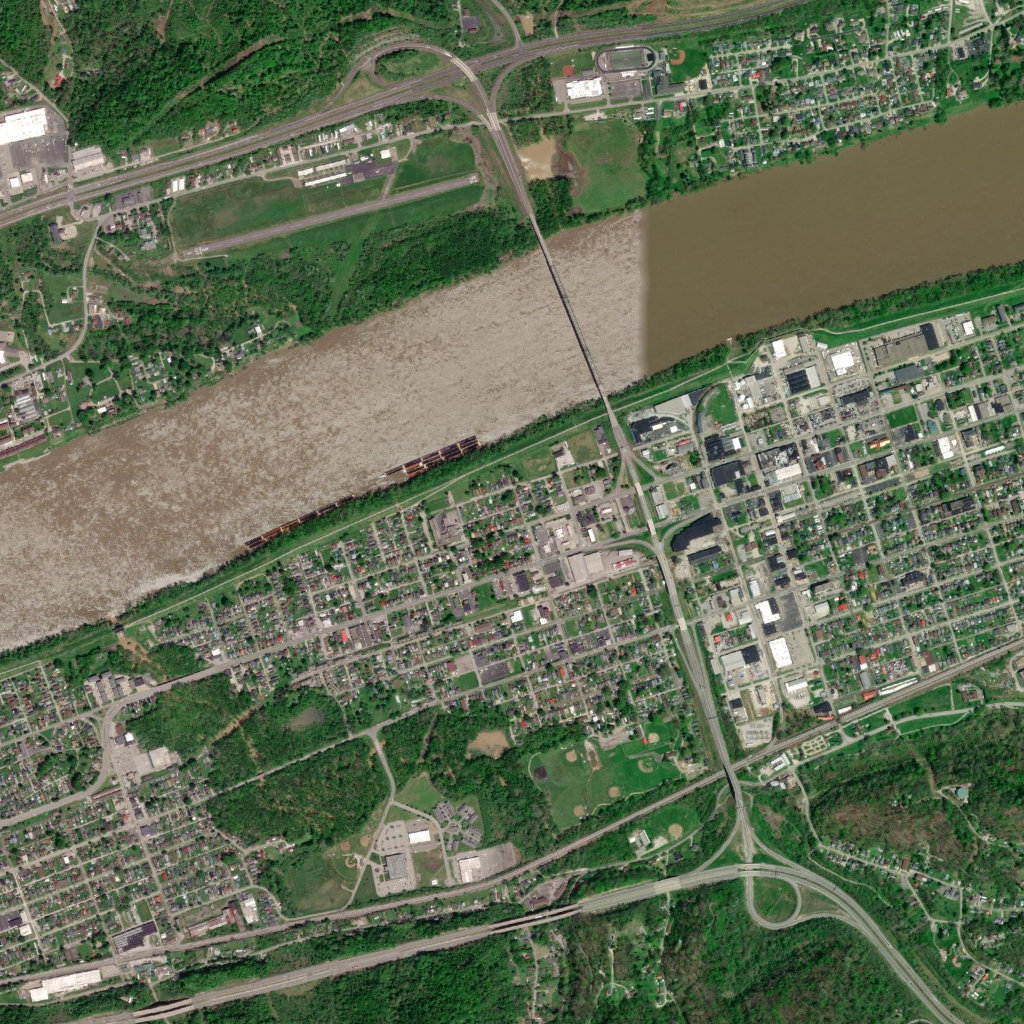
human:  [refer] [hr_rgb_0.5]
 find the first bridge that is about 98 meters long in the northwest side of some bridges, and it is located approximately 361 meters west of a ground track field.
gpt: <box>[[43, 5, 46, 8, 0]]</box>

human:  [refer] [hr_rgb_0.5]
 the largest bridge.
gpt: <box>[[51, 21, 59, 38, 0]]</box>